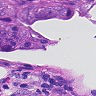
Metastatic tissue present: yes